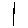
Label: line